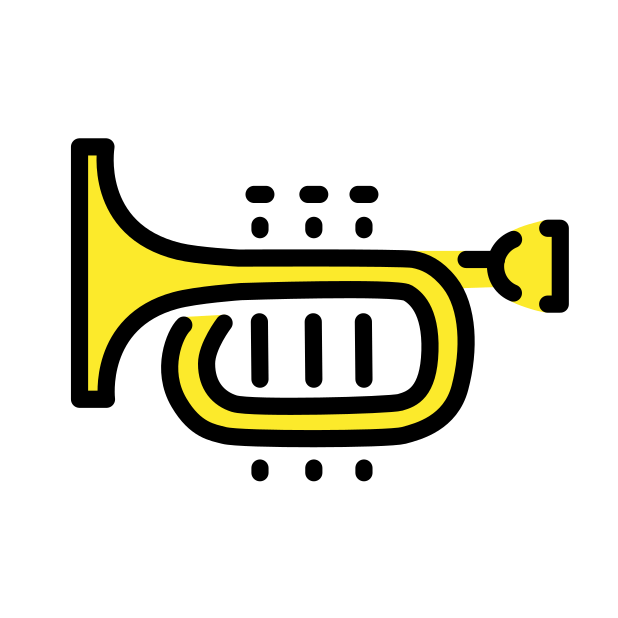
trumpet